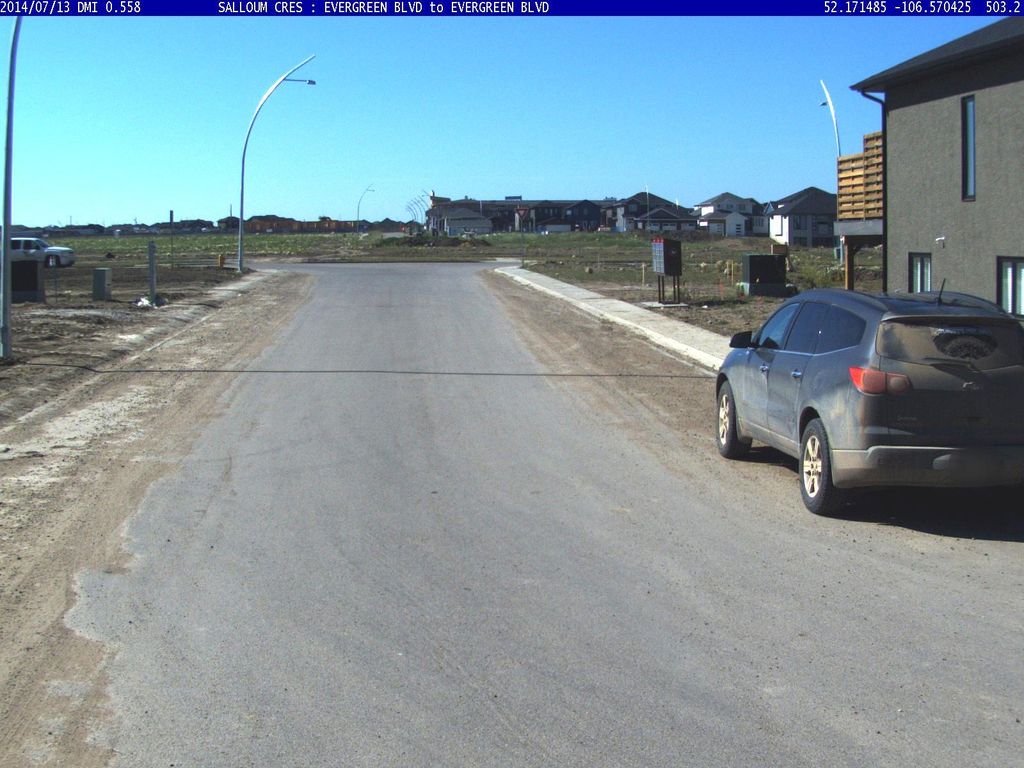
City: saskatoon